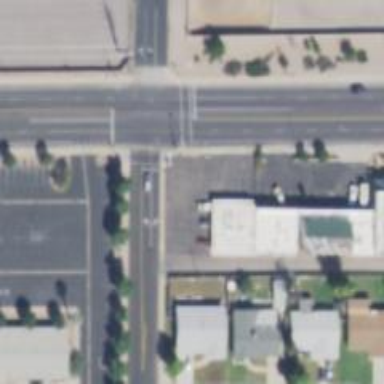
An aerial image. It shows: Solid stop line on the road marking.